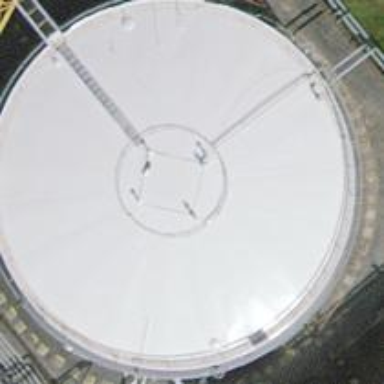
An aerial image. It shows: Storage tank building.